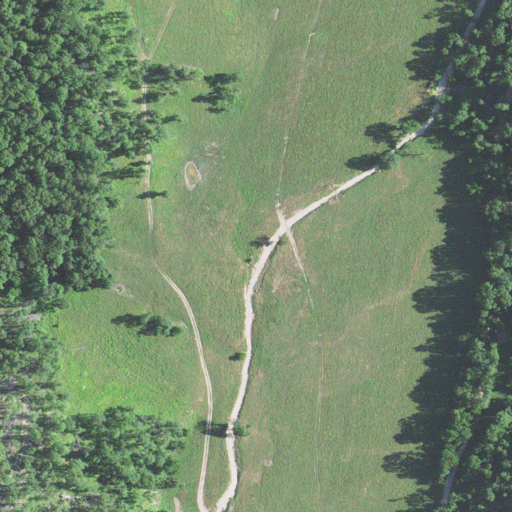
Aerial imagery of valley in Missouri named Deer Lick Hollow containing pasture, deciduous forest, and open development